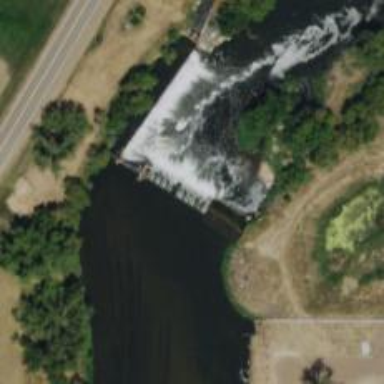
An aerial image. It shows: Weir in waterway.